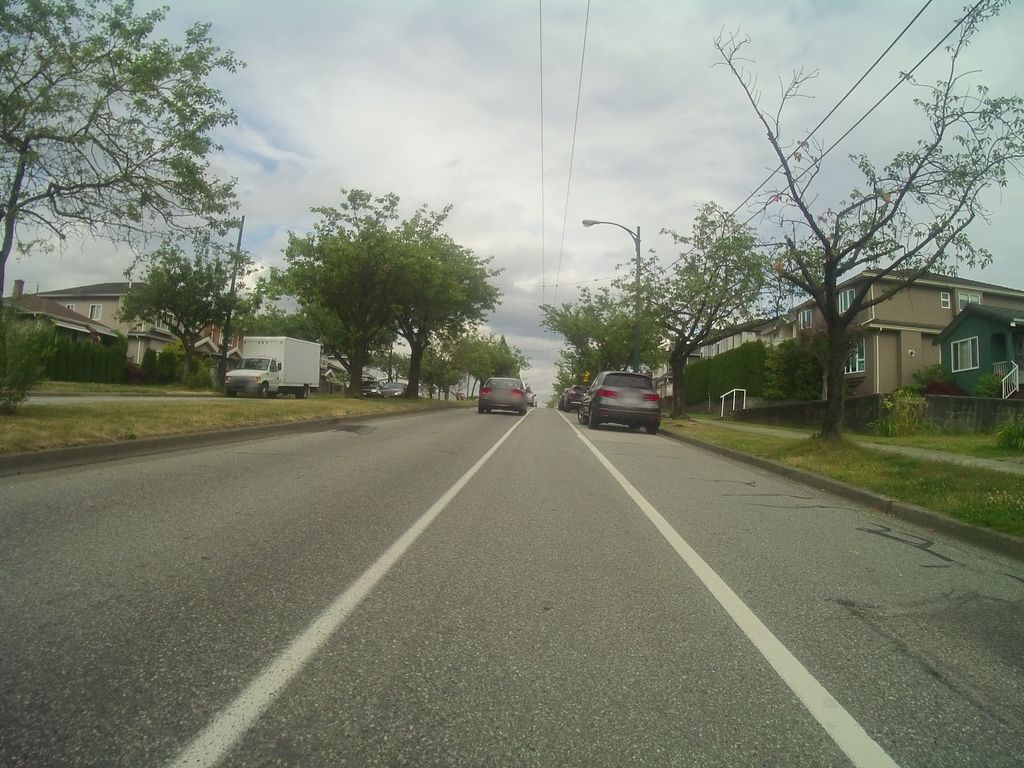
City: vancouver